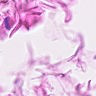
Metastatic tissue present: no